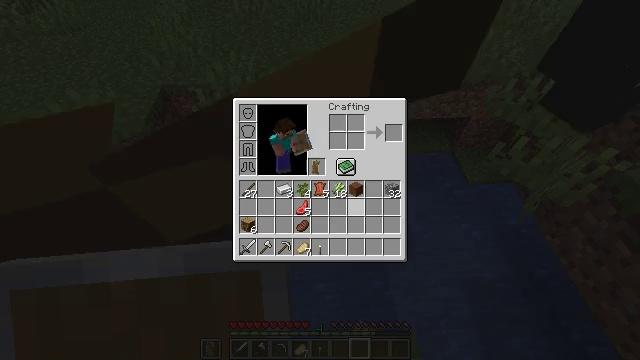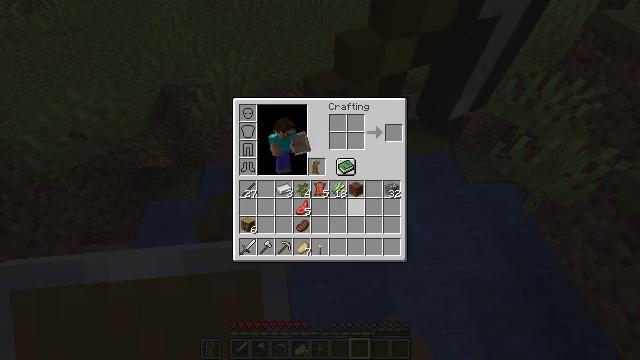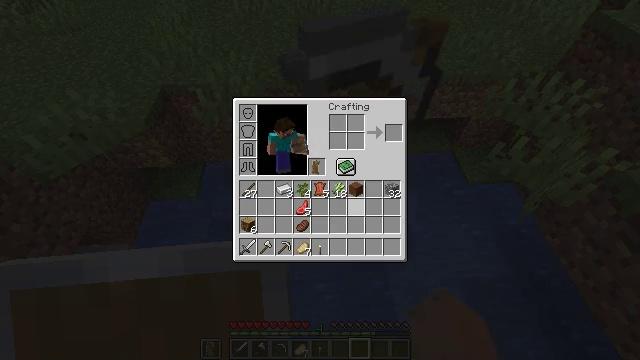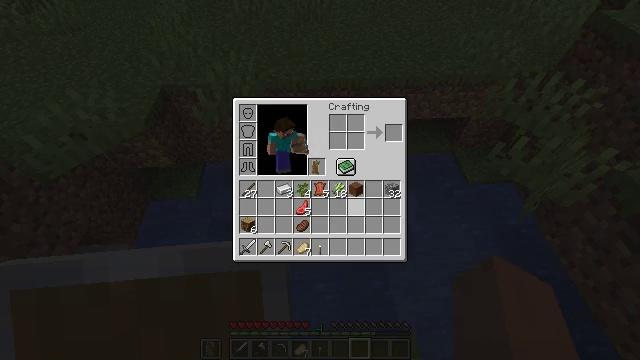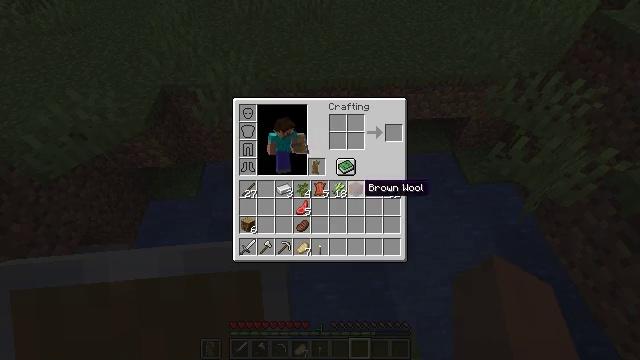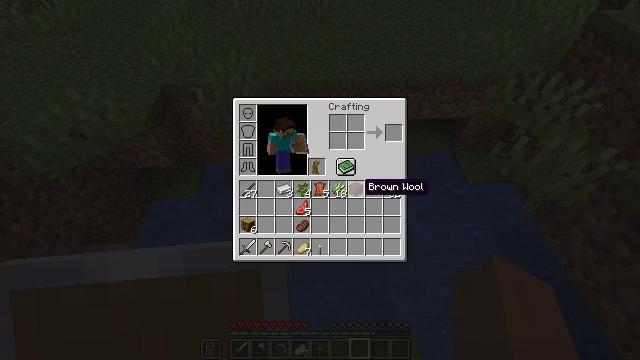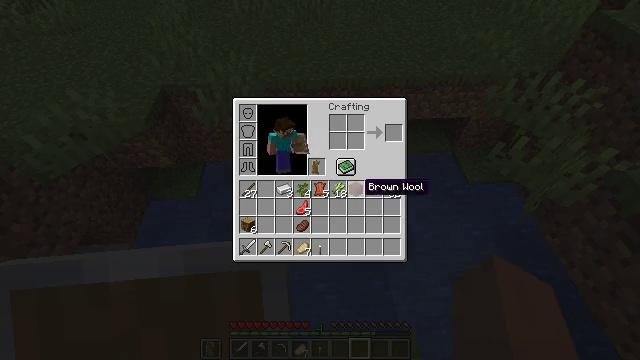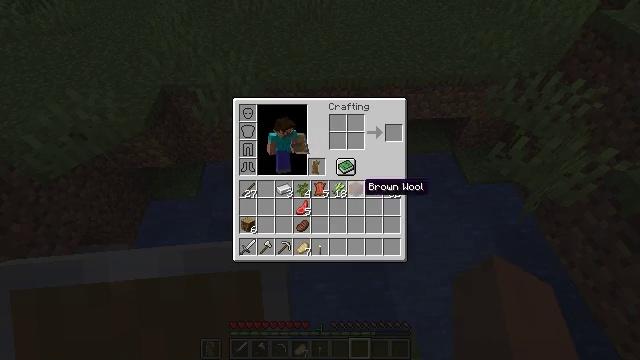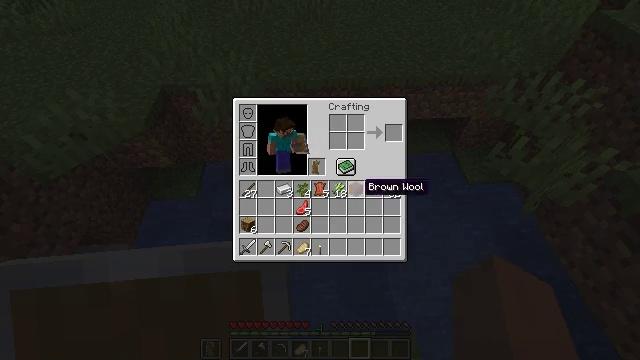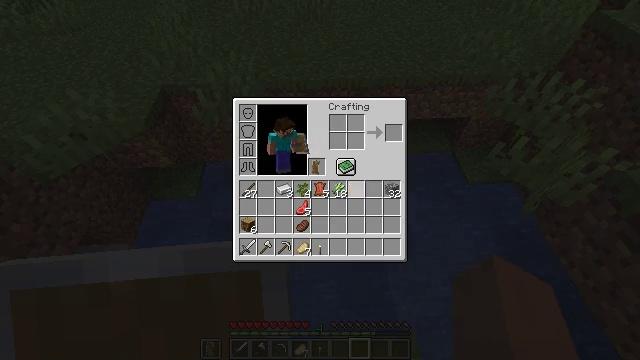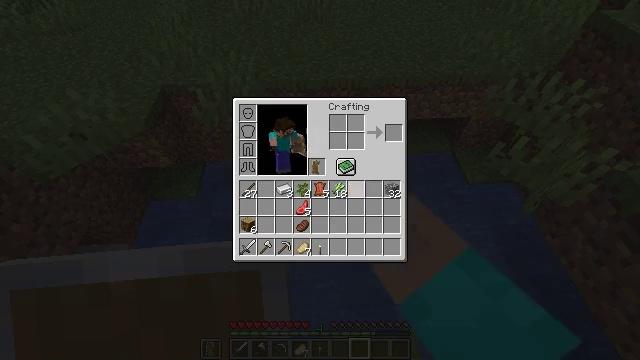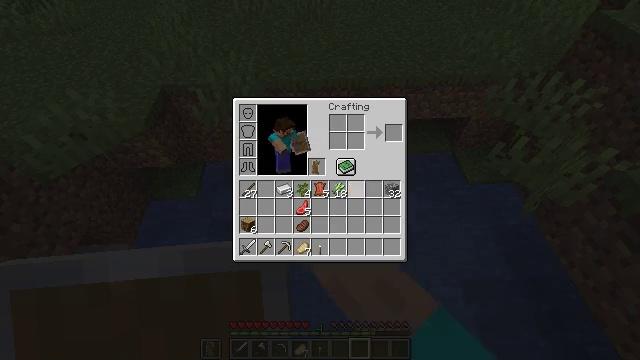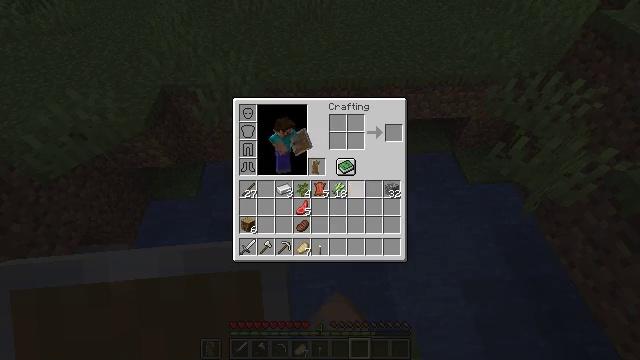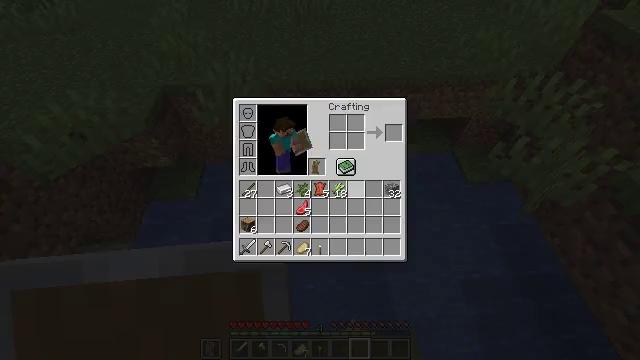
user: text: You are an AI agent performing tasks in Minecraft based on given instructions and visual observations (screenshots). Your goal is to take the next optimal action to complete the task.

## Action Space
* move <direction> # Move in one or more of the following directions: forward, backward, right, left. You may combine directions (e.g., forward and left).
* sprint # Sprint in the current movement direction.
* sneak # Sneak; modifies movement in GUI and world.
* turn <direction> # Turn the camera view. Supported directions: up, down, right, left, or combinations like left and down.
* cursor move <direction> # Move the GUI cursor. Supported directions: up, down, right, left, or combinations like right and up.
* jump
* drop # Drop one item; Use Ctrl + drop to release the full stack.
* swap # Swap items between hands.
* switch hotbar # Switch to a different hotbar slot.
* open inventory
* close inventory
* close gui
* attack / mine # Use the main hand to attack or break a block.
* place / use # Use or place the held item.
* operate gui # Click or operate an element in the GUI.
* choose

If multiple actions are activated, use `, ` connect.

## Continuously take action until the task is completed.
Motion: motion action
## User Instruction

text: Remove a brown wool block from the inventory.
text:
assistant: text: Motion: sprint, open gui
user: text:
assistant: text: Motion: sprint
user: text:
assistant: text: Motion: sprint
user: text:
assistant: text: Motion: sprint
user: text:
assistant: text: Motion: sprint
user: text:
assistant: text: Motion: sprint
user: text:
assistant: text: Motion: sprint
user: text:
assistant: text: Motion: sprint
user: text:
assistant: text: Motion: sprint, drop
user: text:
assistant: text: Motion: sprint, drop
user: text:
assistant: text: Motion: sprint, drop
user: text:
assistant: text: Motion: sprint
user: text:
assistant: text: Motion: sprint
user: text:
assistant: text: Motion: no_op